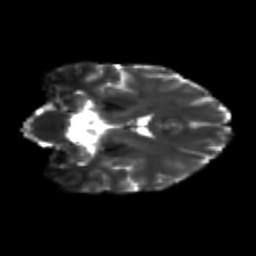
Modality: T2w
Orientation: coronal
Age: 21
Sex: female
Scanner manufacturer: siemens
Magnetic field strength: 3 T
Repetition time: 3.5 s
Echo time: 0.125 s